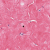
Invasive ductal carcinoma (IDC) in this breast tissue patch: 0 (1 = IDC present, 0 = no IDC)